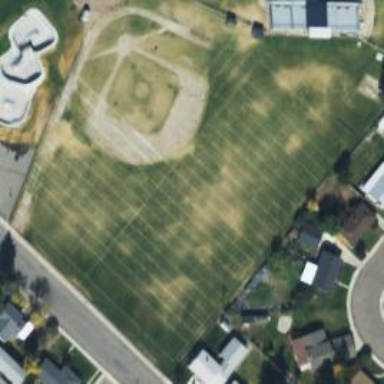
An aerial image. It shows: Baseball pitch for leisure and sports activities.